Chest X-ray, AP view. Patient: 27 years old, sex F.
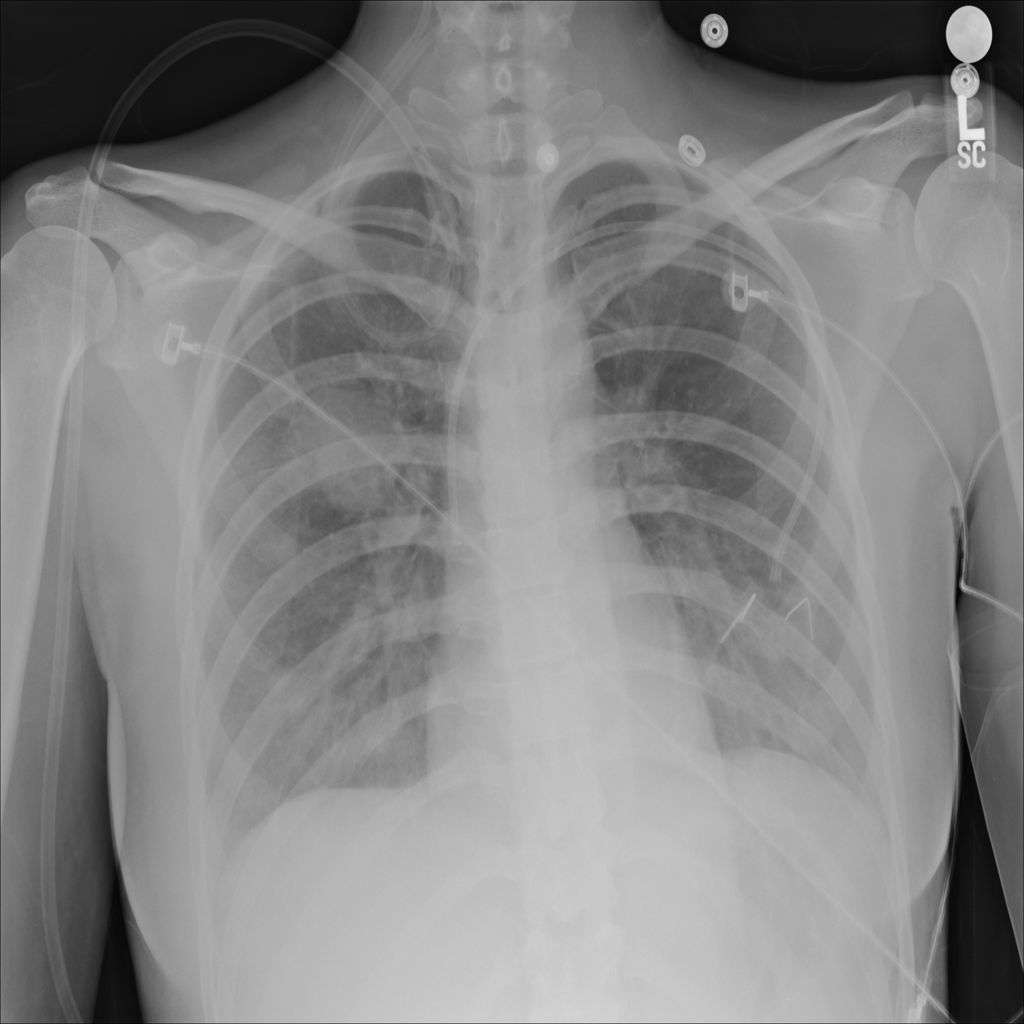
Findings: No Finding